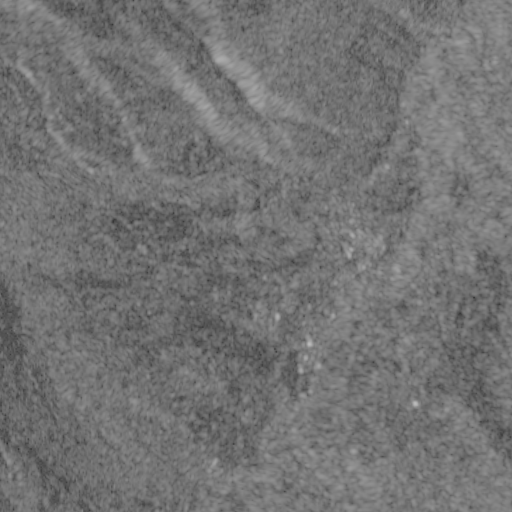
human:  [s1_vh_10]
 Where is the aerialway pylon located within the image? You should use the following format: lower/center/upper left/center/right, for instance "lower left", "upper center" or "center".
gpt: The aerialway pylon is located in the upper left of the image.
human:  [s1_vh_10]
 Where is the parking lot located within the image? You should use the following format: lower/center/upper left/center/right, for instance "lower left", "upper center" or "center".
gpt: The parking lot is located in the upper left of the image.
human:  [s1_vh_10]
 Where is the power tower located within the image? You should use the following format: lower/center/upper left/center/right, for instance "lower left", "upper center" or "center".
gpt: The power tower is located in the center of the image.
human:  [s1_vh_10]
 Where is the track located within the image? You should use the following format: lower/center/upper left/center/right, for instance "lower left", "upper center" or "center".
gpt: There is no track in the image.

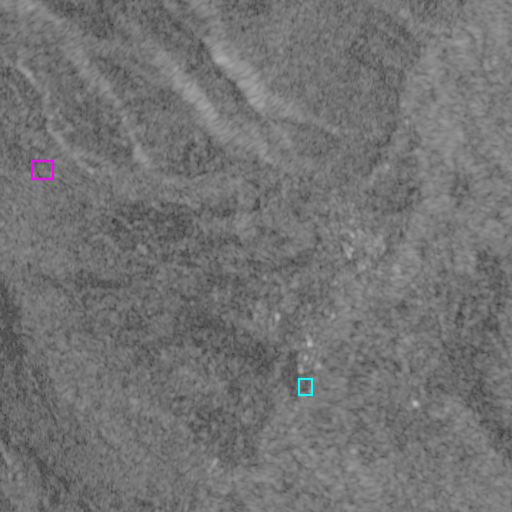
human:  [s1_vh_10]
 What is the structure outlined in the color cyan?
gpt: The structure outlined in cyan is a park.
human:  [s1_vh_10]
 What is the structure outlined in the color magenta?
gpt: The structure outlined in magenta is a parking lot.
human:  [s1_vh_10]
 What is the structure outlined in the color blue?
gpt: There is no blue outline.